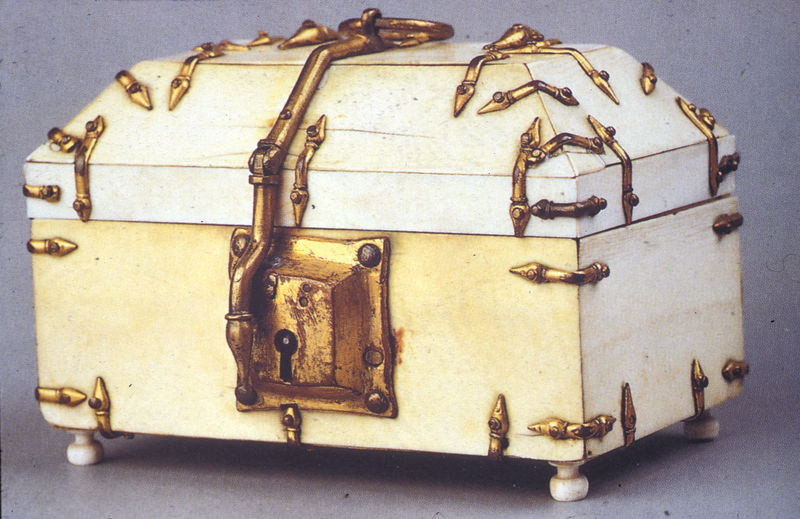
Titel: Kästchen aus Sizilien
Standort: Berlin
Institution: Kunstgewerbemuseum
Schlagwörter: blau, fuß, schatten, weiß, gelb, ocker, grau, hintergrund, holz, licht, schmuck, schloss, beige, muster, alt, gold, rund, füße, ecke, risse, klein, white, golden, old, verzierung, metall, bronze, nagel, nägel, nieten, ring, foto, fotografie, photographie, kante, griff, schnalle, truhe, deckel, messing, haken, dose, vergoldet, rechteck, gebogen, schlange, kugeln, kiste, schachtel, schnitzerei, kasten, photo, ecken, scharniere, wood, farbfoto, walmdach, scharnier, feet, metal, stand, schlüssel, beschlag, schatulle, fotographie, kunsthandwerk, kästchen, persien, bügel, aufbewahrung, beschläge, genagelt, schatz, schließe, schrauben, verschluss, schlüsselloch, verschlossen, konisch, kostbar, elfenbein, schnallen, verschlag, kassette, kratzer, riss, box, rectangle, square, abgeschrägt, rost, sprünge, legs, top, nagelköpfe, ottonisch, chest, schmuckkästchen, füsschen, riegel, kistchen, elefenbein, aufbewahrunf, elfenbeinkästchen, elfenbeinfarben, hankel, mechanismus, schatzkiste, plain, open, dirty, rectangular, cube, historic, schleiflack, key, keyhole, lock, jewelry, clasp, casket, verschläge, ivory, treasure, corner, schmuckkassette, corners, closed, smudge, lid, verschuss, schatzkoste, knob, bolts, clip, screw, screws, etsy, latch, reinforcements, shut, rivet, secure